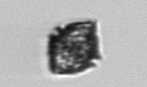
Label: Kryptoperidinium_triquetrum